Chest X-ray:
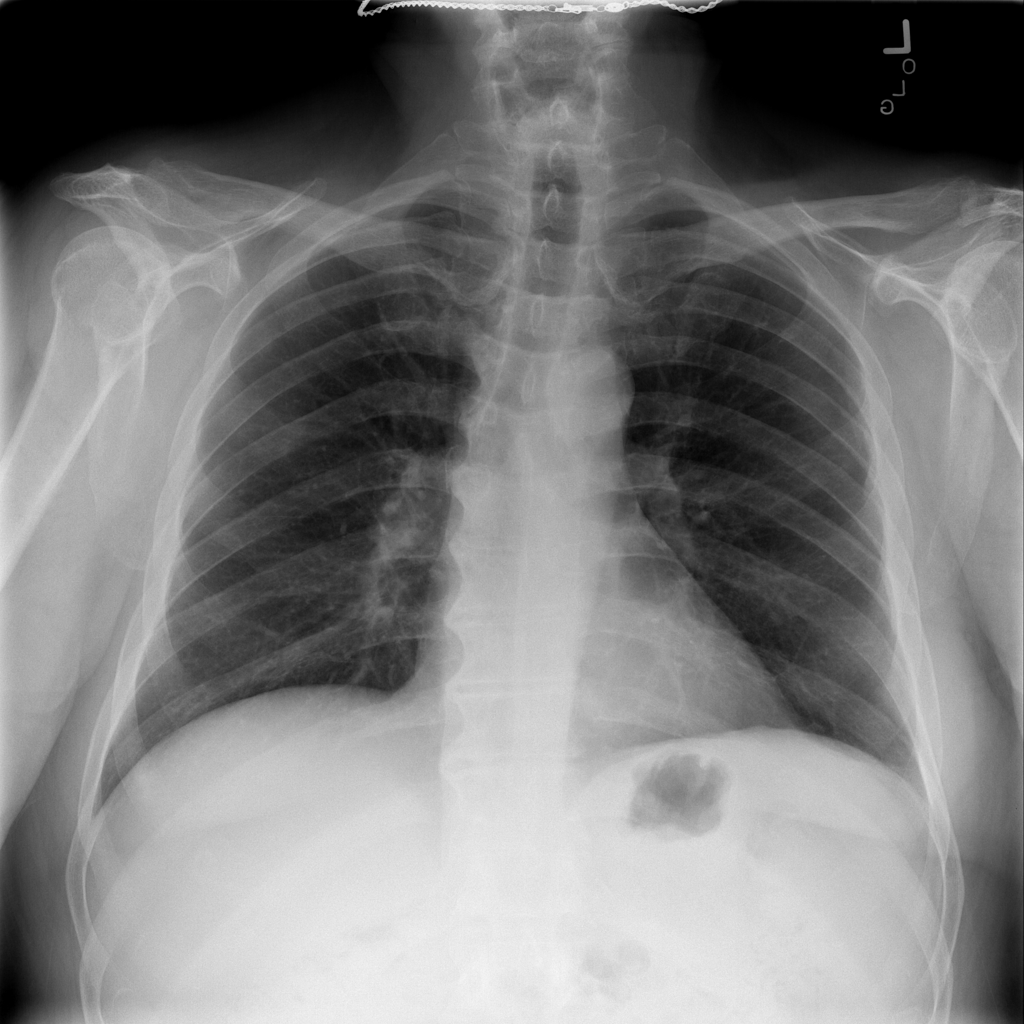
No abnormal finding: yes